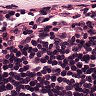
Metastatic tissue present: no